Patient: sex M, age 61
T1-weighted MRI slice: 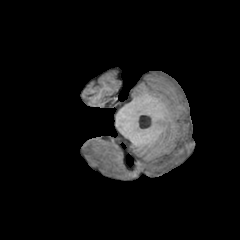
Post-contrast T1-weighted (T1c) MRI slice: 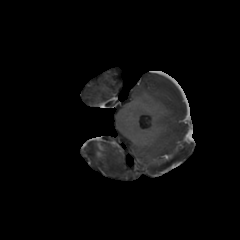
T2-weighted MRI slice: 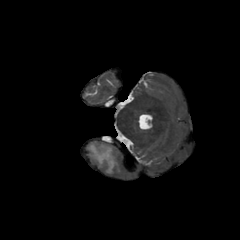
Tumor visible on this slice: yes
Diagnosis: Glioblastoma, IDH-wildtype
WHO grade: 4